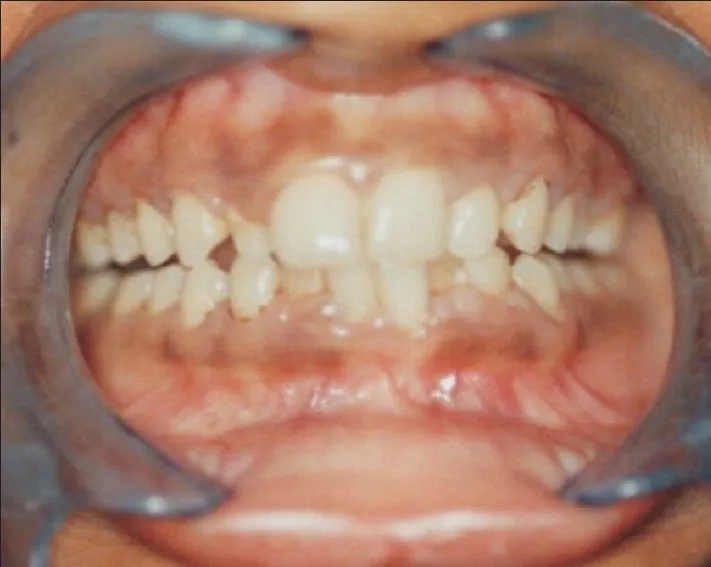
Ultrasonic scaling done and patient recalled after one week.
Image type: medical_photograph (oral_photograph)